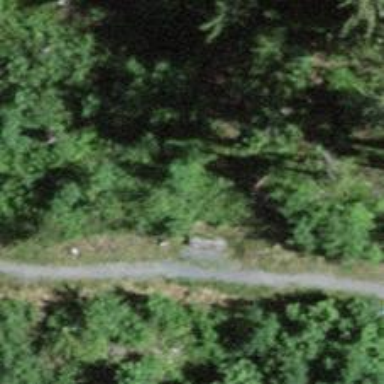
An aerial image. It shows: Bench for seating.